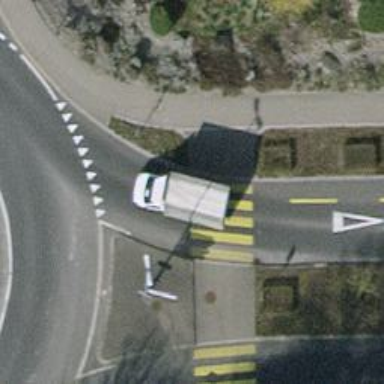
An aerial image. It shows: Uncontrolled crossing with central island on the road.